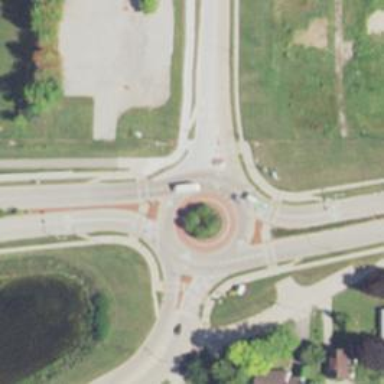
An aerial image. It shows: Roundabout at primary highway.